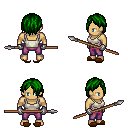
a pixel art fantasy rpg character, male body template, human, tanned skin, white pirate shirt, magenta pants, green bangs hairstyle, metal gloves, brown slippers, spear, four views (front, back, left, right), 2x2 character sprite sheet, small pixel art, hard edges, no anti-aliasing